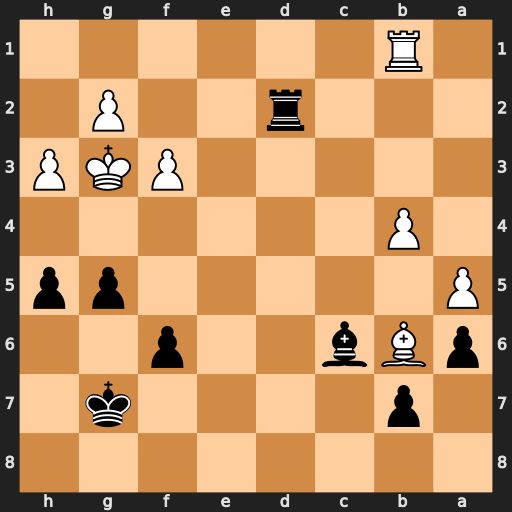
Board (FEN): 8/1p4k1/pBb2p2/P5pp/1P6/5PKP/3r2P1/1R6
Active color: b
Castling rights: -
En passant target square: -
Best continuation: h4+ Kh2 Bxf3